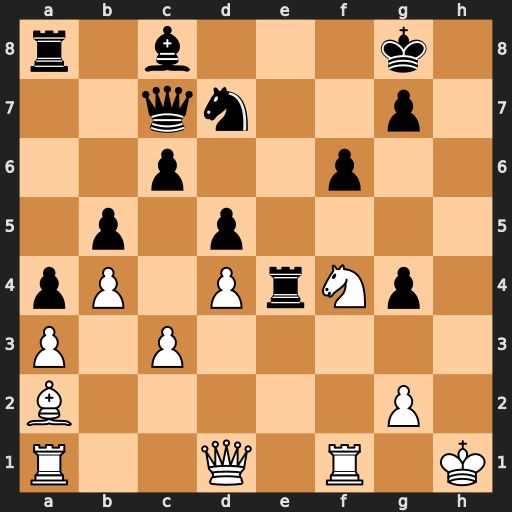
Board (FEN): r1b3k1/2qn2p1/2p2p2/1p1p4/pP1PrNp1/P1P5/B5P1/R2Q1R1K
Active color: w
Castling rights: -
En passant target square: -
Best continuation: Nxd5 cxd5 Bxd5+